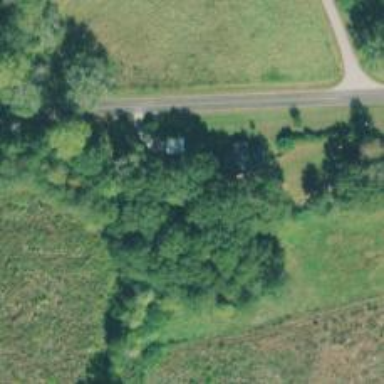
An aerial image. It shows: Driveway leading to service road.